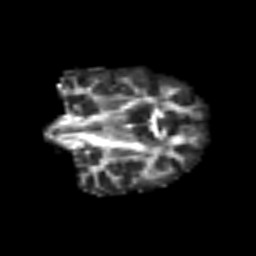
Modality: FA
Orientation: coronal
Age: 64
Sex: male
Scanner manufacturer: siemens
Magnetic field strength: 3 T
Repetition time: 3.2 s
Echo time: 0.081 s